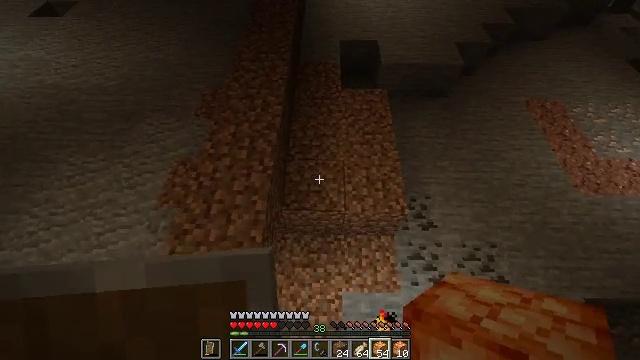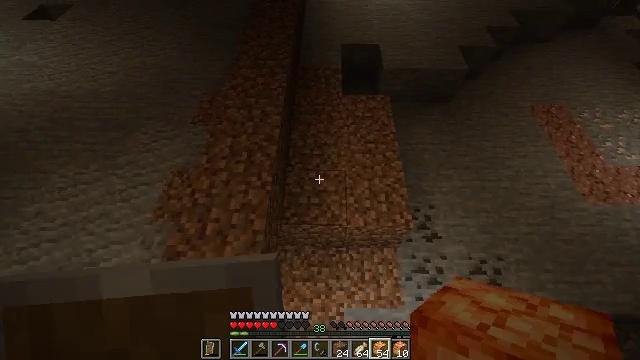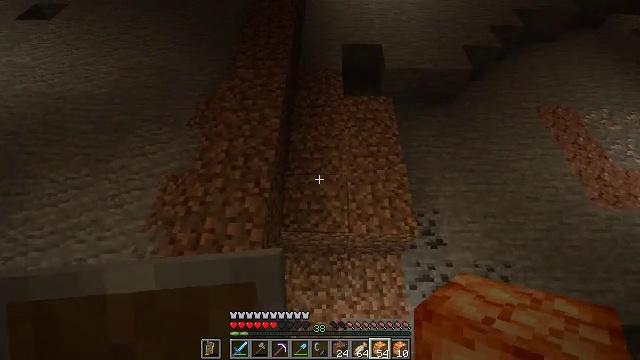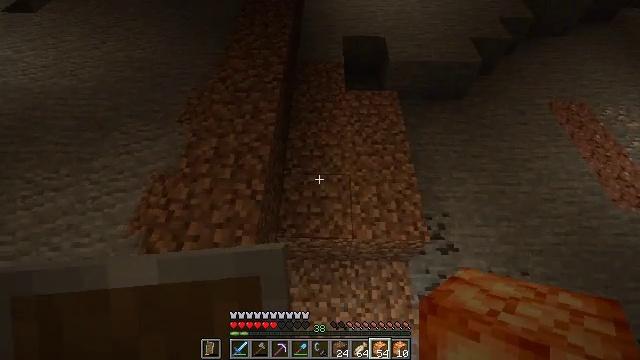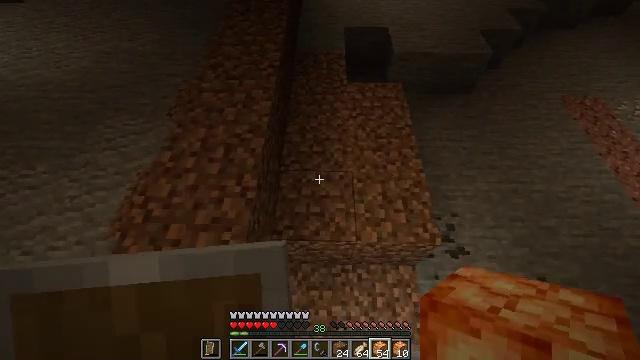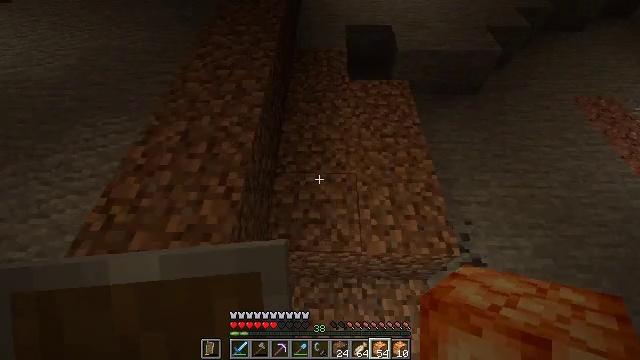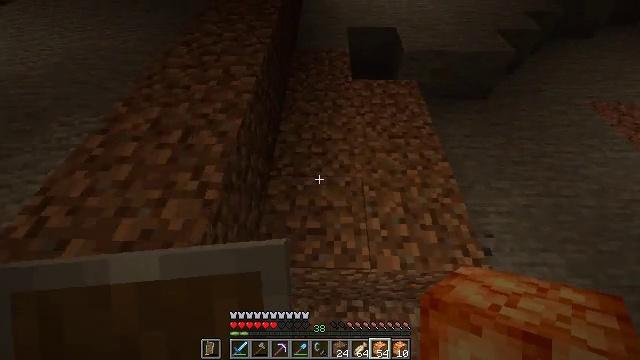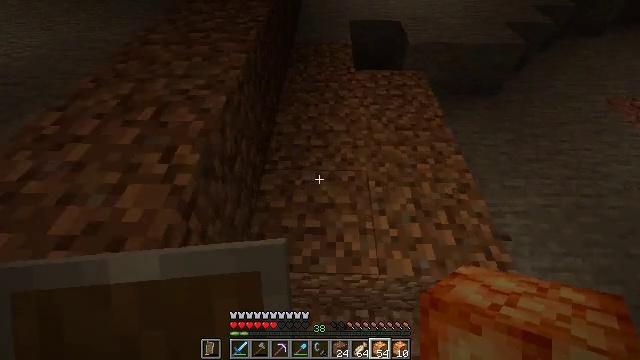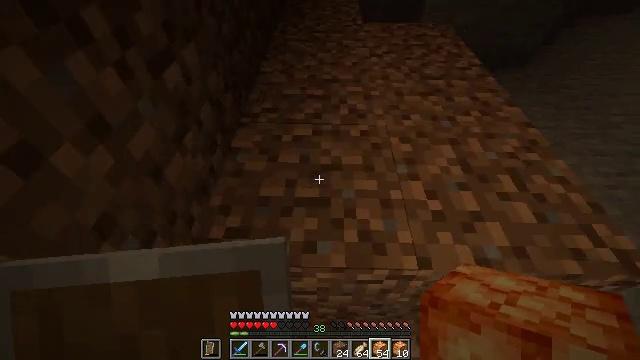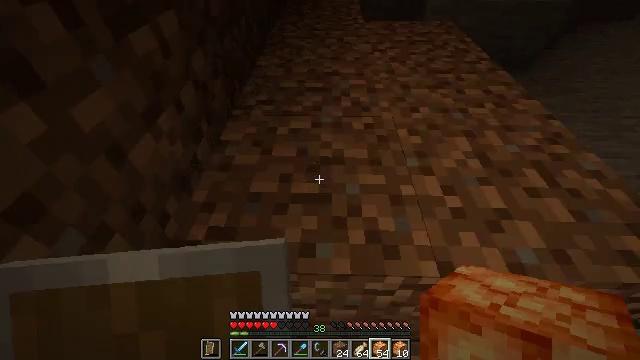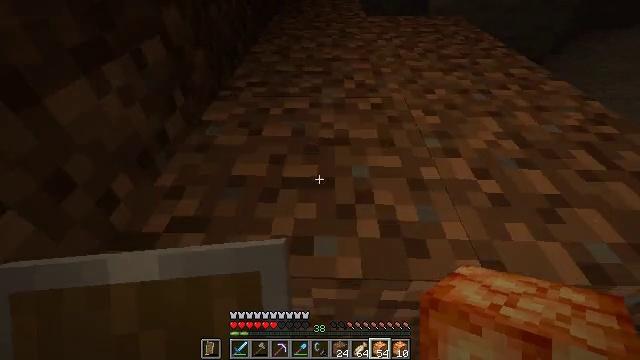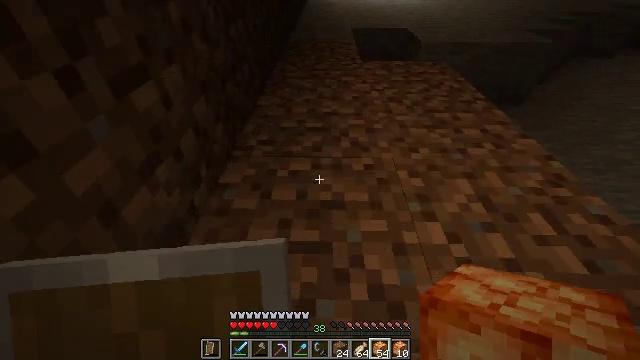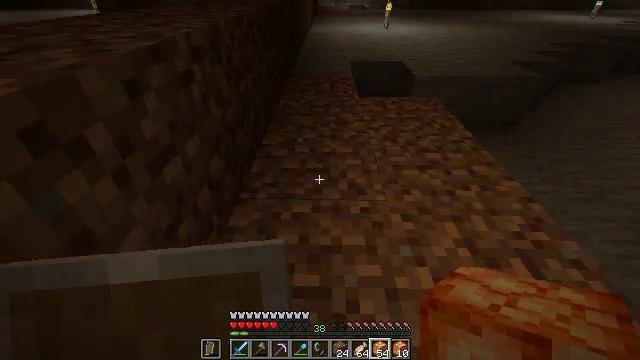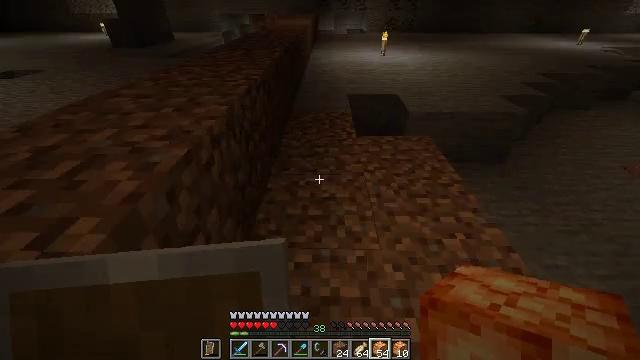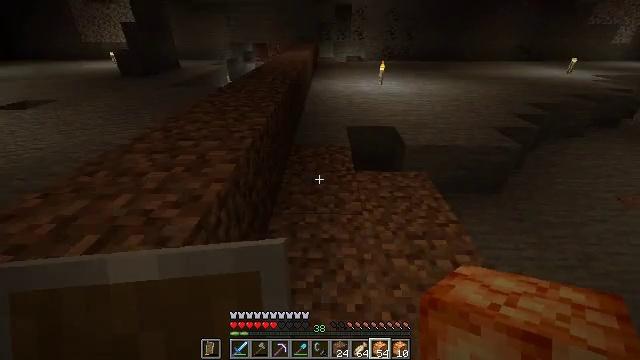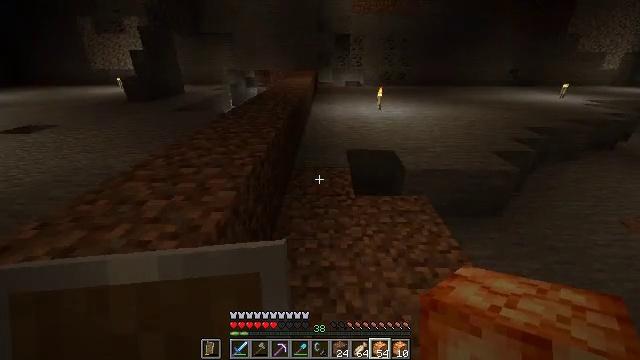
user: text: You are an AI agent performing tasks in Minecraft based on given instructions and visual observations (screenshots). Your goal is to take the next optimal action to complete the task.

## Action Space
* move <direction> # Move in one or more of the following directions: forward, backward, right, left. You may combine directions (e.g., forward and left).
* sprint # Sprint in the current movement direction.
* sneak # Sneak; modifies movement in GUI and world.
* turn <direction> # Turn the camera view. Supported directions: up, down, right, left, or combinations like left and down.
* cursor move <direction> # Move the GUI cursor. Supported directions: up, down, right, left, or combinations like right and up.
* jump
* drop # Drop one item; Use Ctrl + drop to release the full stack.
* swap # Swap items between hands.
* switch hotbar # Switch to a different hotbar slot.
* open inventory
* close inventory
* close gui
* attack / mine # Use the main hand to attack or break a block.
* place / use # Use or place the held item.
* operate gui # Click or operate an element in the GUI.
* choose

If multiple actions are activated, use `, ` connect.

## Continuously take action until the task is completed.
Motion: motion action
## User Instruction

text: Attack the shroomlight to pick it up.
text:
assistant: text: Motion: move forward
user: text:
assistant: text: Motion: move forward
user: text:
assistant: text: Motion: move forward
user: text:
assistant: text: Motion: move forward
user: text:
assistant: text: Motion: move forward, turn up
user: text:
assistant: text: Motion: move forward, turn up
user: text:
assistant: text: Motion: move forward, turn up
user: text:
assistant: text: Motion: move forward, turn up
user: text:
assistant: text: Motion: move forward, turn up
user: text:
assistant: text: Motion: move forward, turn up
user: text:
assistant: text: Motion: move forward, turn up, jump
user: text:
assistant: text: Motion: move forward, turn up, jump
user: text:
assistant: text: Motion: move forward, turn up, jump
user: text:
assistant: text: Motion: move forward, turn up, jump
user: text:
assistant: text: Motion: move forward, turn up
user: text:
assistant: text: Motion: move forward, turn up
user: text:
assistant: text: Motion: move forward, turn up
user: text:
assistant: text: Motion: move forward, turn up
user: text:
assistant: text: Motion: move forward, turn up
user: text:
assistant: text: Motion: move forward, turn up
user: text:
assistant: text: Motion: move forward, turn up
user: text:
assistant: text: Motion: move forward, turn up
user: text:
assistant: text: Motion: move forward, turn up
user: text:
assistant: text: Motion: move forward, turn up
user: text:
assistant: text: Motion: move forward, turn up
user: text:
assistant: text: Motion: move forward, turn up
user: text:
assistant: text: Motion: move forward, turn up
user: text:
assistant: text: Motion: move forward
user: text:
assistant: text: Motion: move forward
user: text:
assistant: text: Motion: move forward